Field crop: maize
Growth stage: 2
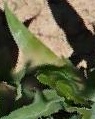
Species: maize